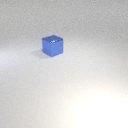
large blue metal cube